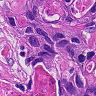
Metastatic tissue present: yes